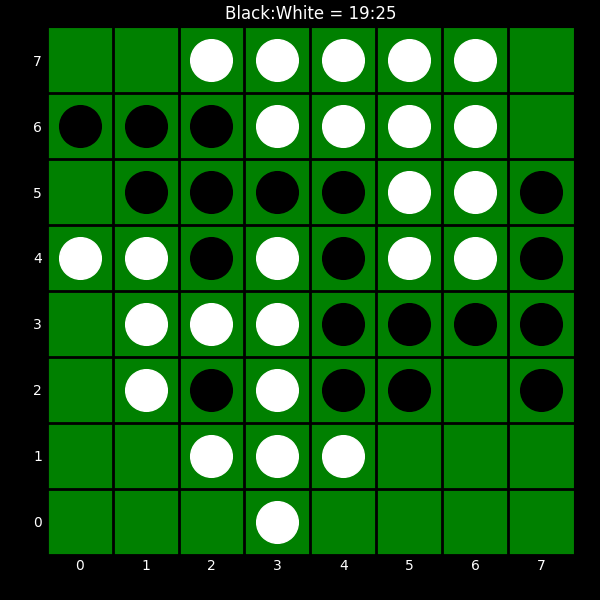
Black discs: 19
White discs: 25